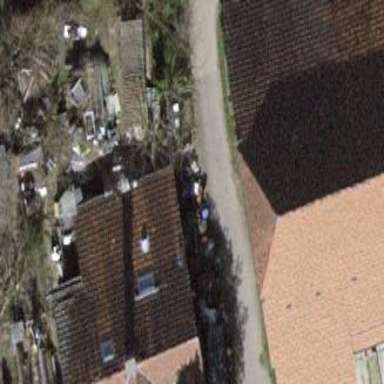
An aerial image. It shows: Simple and straightforward house.